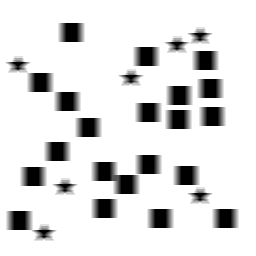
Squares: 21
Triangles: 0
Stars: 7
Total shapes: 28